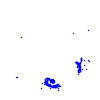
Particle: pion